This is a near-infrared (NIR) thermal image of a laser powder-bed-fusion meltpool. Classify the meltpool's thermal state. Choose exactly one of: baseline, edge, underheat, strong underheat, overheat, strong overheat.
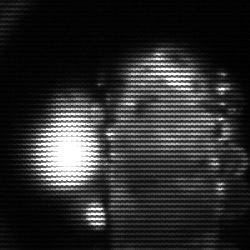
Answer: strong underheat